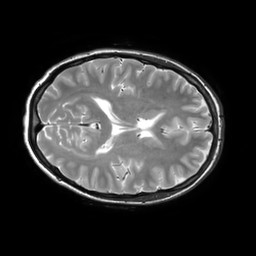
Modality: T2w
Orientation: axial
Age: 20
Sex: female
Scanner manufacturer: philips
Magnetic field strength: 3 T
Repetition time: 3 s
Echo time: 0.08 s